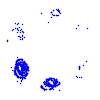
Particle: proton